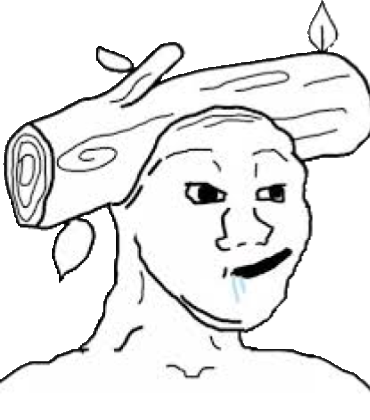
Label: 5_Brainlet